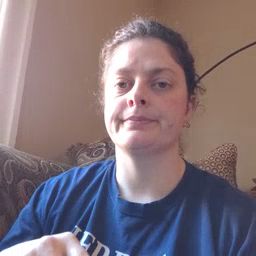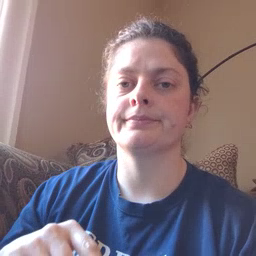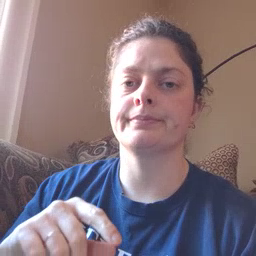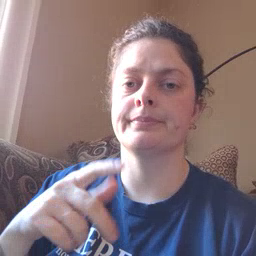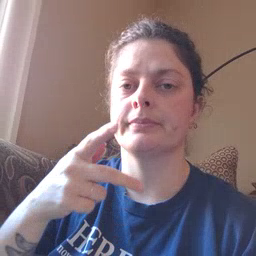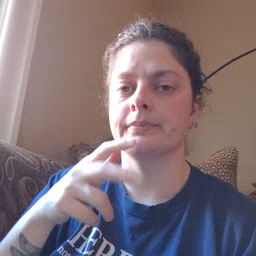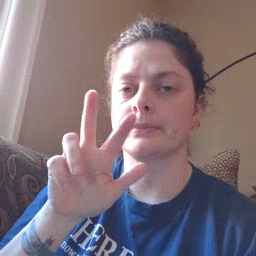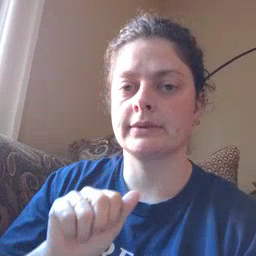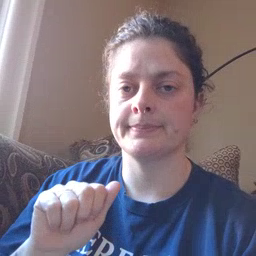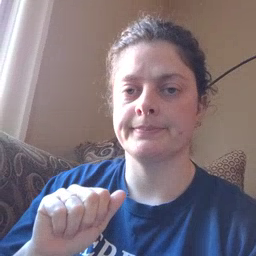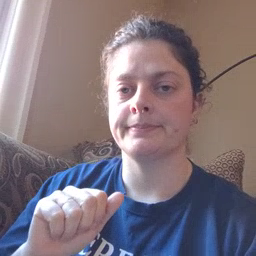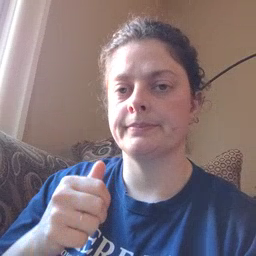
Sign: pizza